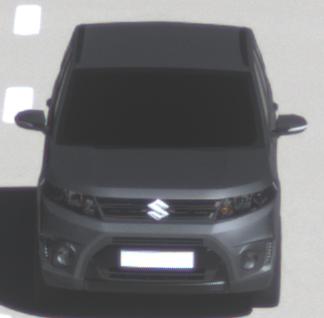
Make: Suzuki
Model: Vitara 1.6
Detailed model: Vitara (LY)
Model produced from: 2015/04
Model produced until: 2018/08
Doors: 5
Color: gray
Road condition: wet road
Daytime: midday
Contrast: high contrast